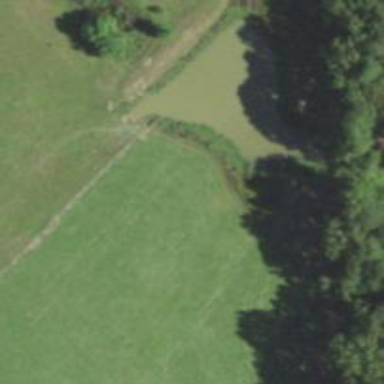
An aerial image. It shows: Serene pond surrounded by nature.